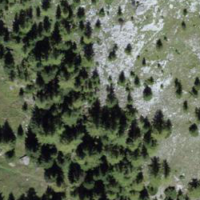
EUNIS habitat code: 31
Species observed at this site:
Parnassius apollo